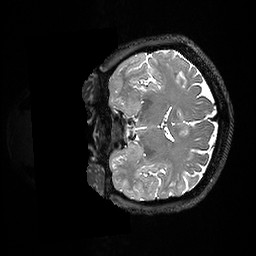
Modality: T2w
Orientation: coronal
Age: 36
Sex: female
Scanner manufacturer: ge
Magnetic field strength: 3 T
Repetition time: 3.202 s
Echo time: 0.0669 s